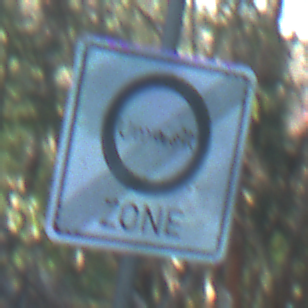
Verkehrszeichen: EndeUmweltzone
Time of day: MorningAfternoon
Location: Outdoor (Nature)
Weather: Clear
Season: NotSpecified
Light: Natural